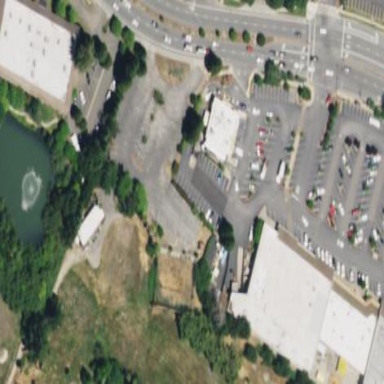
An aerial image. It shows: Retail building.